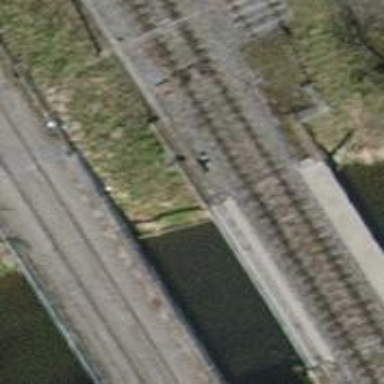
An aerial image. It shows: Single railway track with electrified contact line.